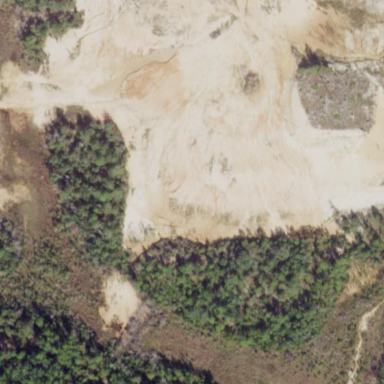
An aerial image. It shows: Brownfield site with resource of sand.